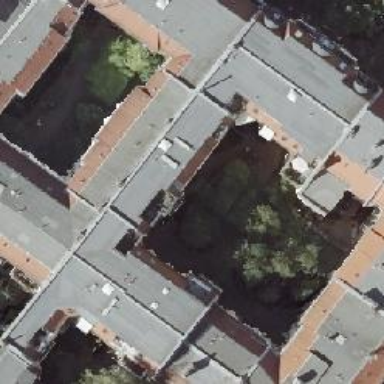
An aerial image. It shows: Residential building with double saltbox roof shape.